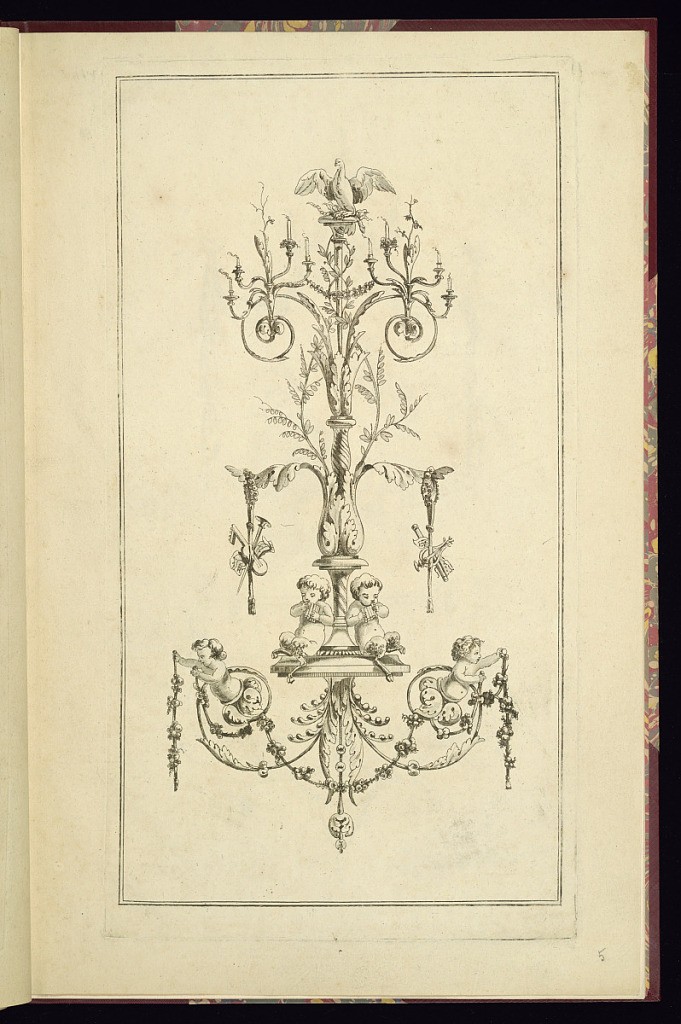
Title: Arabesque Design
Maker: Michel, French, active 18th century
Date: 1780-1784
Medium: Etching on laid paper
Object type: Print
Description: Arabesque design with two satyr children playing pan pipes. At the top of the arabesque is a bird with wings outstretched, standing on a snake. Below the bird are vines, garlands, and reeds forming into candelabra. Hanging down the side next to the satyr children are trophies with musical instruments: on the left, a horn, a violin, and a musical score; on the right, a lyre. Below the satyr children are twisting reeds that terminate in putti forms who hold garlands of flowers. The plate is not signed or numbered.